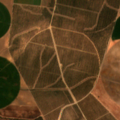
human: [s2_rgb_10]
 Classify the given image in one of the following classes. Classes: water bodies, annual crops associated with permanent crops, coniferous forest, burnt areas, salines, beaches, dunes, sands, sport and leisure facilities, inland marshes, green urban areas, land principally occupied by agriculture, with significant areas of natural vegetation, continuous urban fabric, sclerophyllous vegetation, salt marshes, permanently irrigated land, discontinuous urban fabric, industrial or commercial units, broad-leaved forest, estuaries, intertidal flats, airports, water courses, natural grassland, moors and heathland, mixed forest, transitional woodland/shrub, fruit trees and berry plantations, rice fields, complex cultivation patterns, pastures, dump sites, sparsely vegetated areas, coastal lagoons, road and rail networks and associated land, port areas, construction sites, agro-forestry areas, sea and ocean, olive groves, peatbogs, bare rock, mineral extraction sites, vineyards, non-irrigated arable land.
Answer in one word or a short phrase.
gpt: permanently irrigated land, olive groves, broad-leaved forest